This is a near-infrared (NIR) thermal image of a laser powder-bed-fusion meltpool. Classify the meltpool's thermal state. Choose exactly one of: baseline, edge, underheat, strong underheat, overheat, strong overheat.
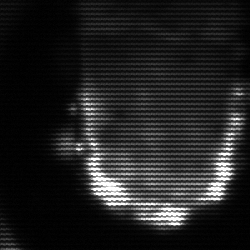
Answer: baseline